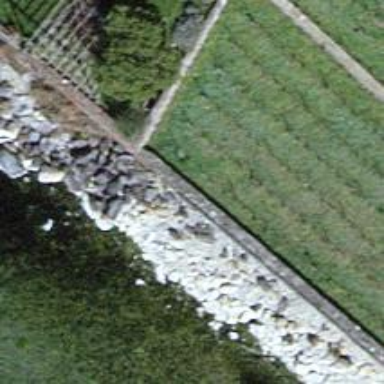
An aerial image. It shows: Retaining wall.